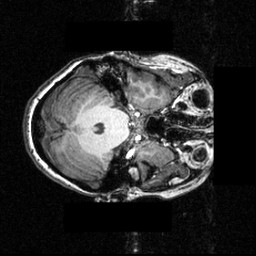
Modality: T1w
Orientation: axial
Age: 25
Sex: female
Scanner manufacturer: siemens
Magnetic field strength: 3.951 T
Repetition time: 1.5 s
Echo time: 0.00335 s